Aerial crown-view tile of a tropical tree (Barro Colorado Island, Panama), acquired 20250317:
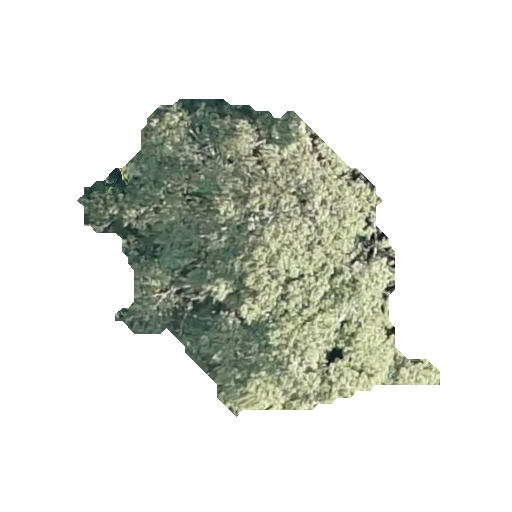
Species: Luehea seemannii
GBIF accepted scientific name: Luehea seemannii
Crown area: 103.352 m²